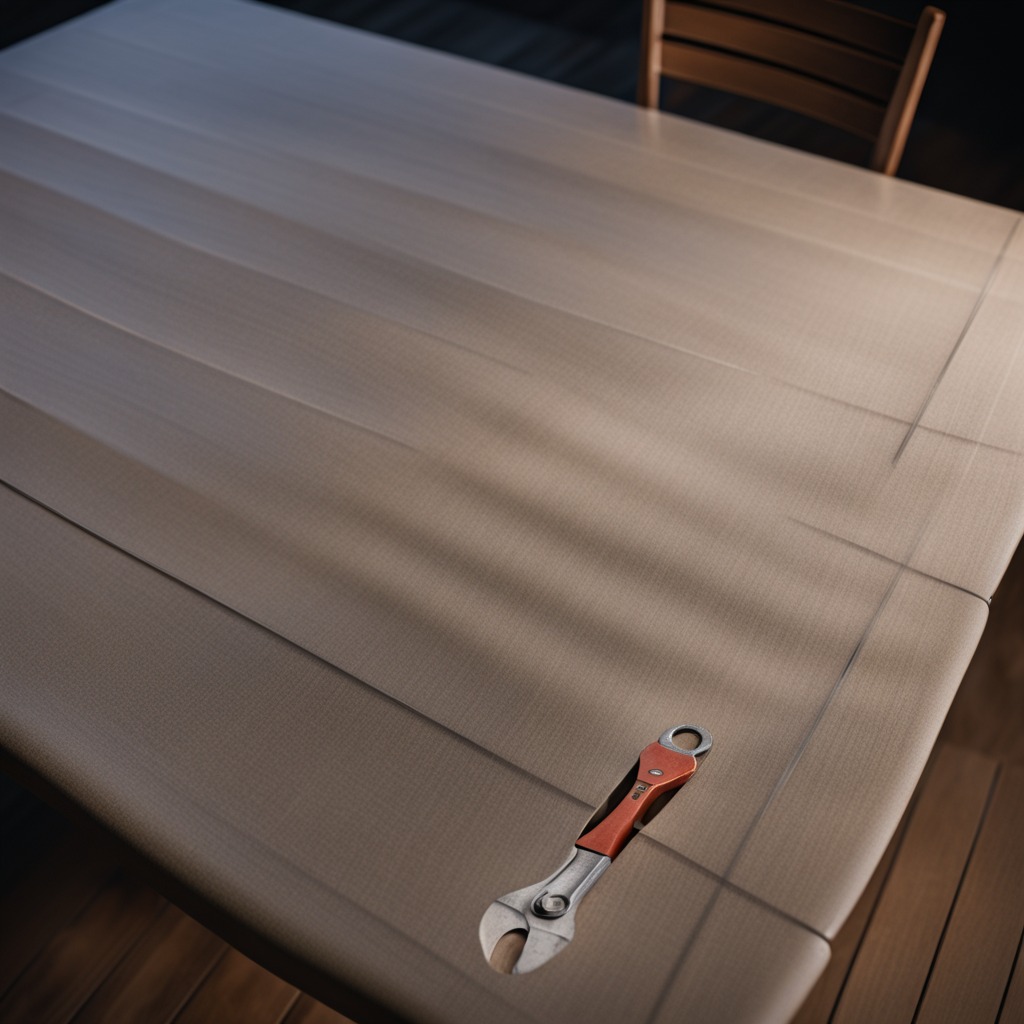
A wrench lying on the wooden table.